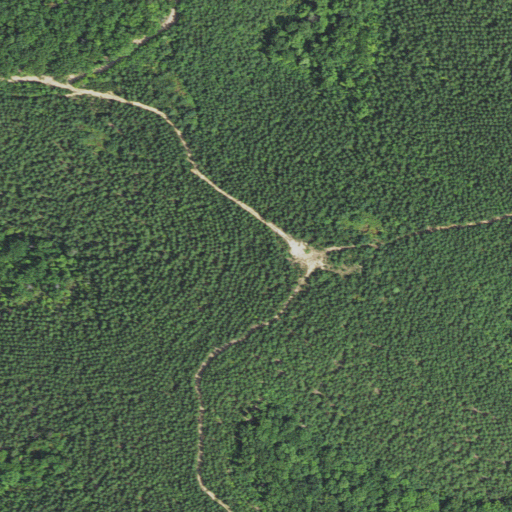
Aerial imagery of mountain in Virginia named Horse Mountain containing evergreen forest, deciduous forest, mixed forest, and shrub